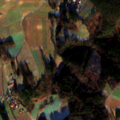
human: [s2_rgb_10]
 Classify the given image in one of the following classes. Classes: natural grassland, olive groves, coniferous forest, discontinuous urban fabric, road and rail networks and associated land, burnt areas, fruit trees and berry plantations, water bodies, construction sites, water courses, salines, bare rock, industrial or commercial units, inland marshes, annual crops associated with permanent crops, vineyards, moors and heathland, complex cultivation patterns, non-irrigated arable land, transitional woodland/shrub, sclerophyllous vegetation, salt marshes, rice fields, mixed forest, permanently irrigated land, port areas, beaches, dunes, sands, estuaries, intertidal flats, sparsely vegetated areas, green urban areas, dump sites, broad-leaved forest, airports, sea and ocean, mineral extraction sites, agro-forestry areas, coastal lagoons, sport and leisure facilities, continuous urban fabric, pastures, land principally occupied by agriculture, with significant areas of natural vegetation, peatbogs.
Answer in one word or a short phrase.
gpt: discontinuous urban fabric, non-irrigated arable land, complex cultivation patterns, mixed forest